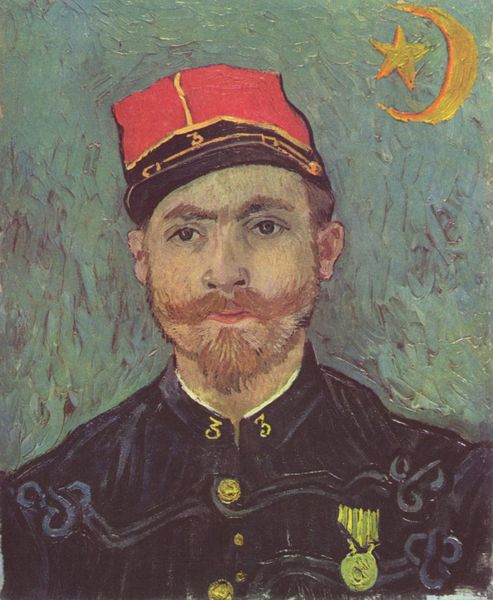
Titel: Porträt des Paul-Eugène Milliet
Künstler: Vincent van Gogh
Standort: Otterlo
Institution: Kröller-Müller Museum
Schlagwörter: blau, dunkel, gemälde, himmel, kopf, mann, schatten, weiß, gelb, grün, impressionismus, ocker, degas, frankreich, hintergrund, hut, licht, mund, nacht, nase, ohr, orange, schwarz, türkis, ölbild, blick, rot, expressionismus, hochformat, malerei, bart, hemd, jacke, kappe, mütze, schnurrbart, augen, gesicht, kragen, bild, bildnis, hals, portrait, porträt, ferne, pastos, sonne, gold, kordeln, schnüre, drei, augenbrauen, en face, frontal, knopf, ohren, schultern, traurig, modern, farbe, van gogh, krieg, schnäuzer, duktus, impressionistisch, ernst, zahlen, bisen, knöpfe, oberkörper, schnauzbart, schnauzer, mond, gogh, orient, stern, halbmond, mondsichel, sichel, polizist, uniform, soldat, epauletten, abzeichen, offizier, orden, darstellung, nasenlöcher, vincent van gogh, türkisch, frontalansicht, zahl, general, pinselstriche, porträ, medaille, russe, käppi, türkei, vincent, ofizier, russisch, dreier, van, türke, entrückt, husar, hauptmann, arles, auszeichnung, sichelmond, algerien, sowjetunion, vorsteher, kepi, augenbraune, grenadier, saint-remy, zuave, türke,soldat,modern, uniformmütze, 3, schnurrbaret, mützepastos, signatur fehlt, rotkappe